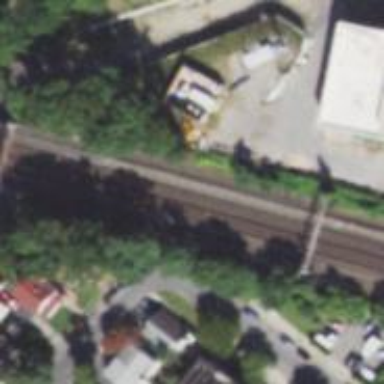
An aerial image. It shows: Electrified rail for trains.